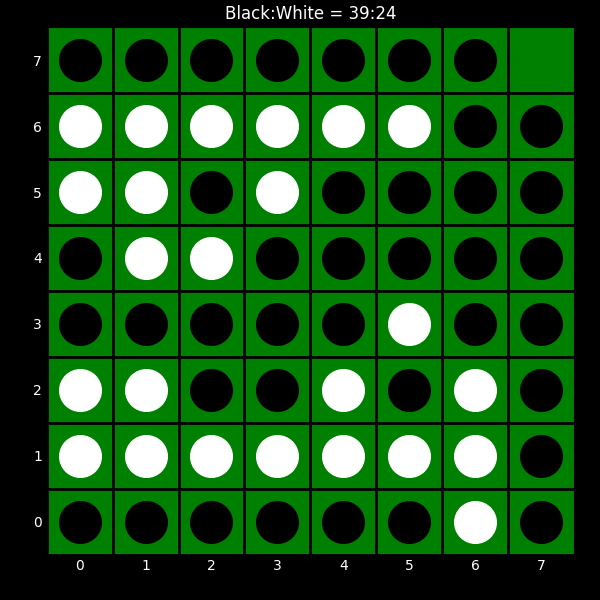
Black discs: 39
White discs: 24